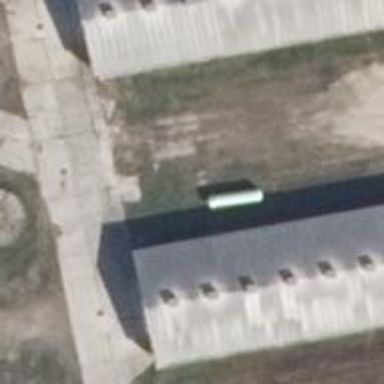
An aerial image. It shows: Storage tank with man-made structure.